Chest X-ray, AP view. Patient: 47 years old, sex M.
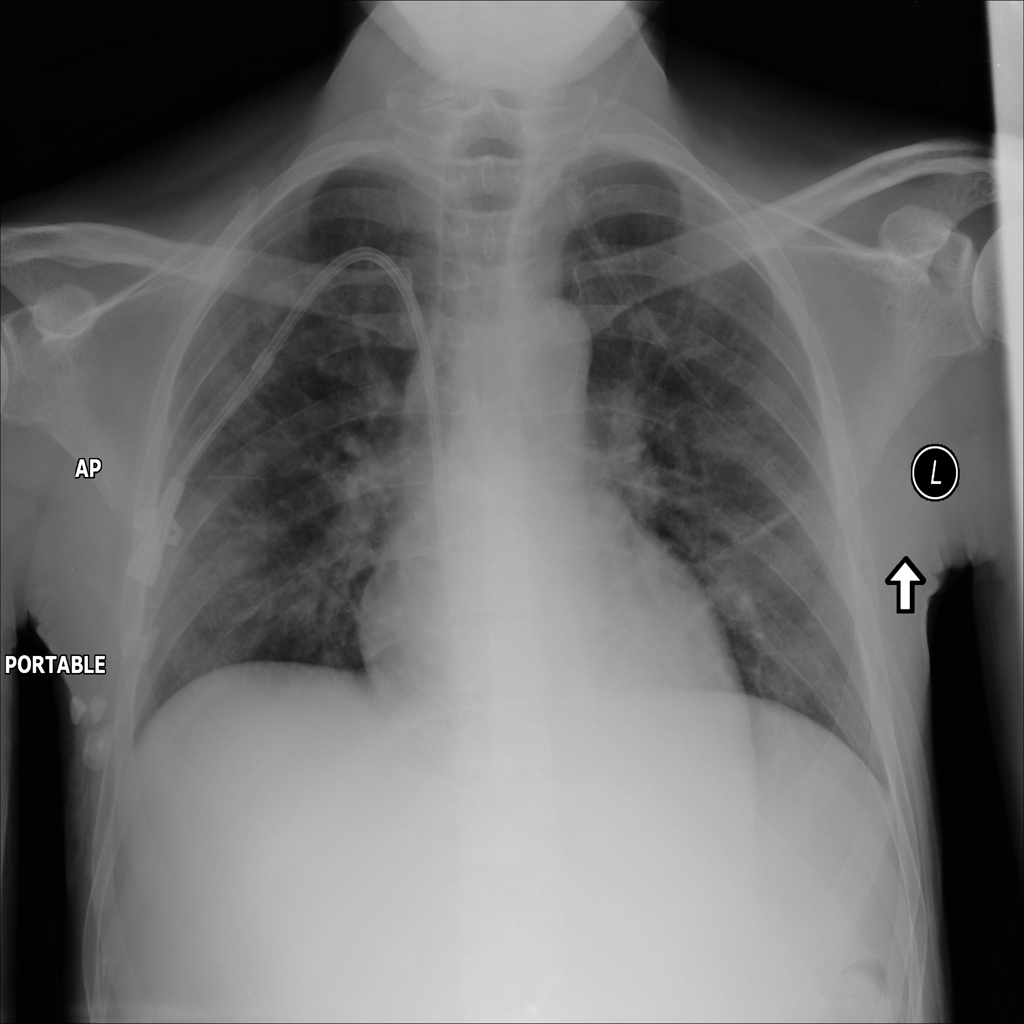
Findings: Infiltration